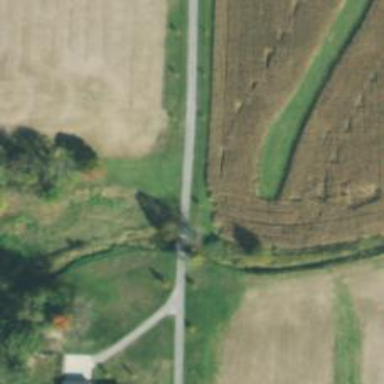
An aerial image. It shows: Culvert tunnel.